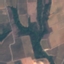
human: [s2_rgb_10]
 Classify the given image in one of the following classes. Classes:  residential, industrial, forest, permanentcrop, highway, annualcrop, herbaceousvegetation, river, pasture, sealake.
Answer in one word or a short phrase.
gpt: PermanentCrop